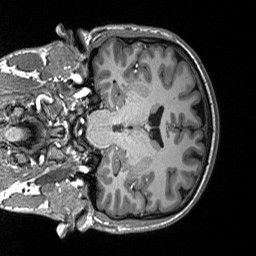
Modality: T1w
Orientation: coronal
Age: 25
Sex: male
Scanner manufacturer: siemens
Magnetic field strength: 3 T
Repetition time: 2.53 s
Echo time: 0.00219 s